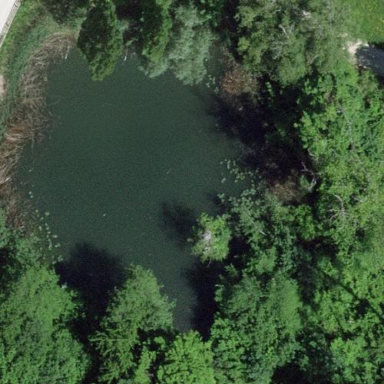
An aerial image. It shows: Pond with natural water.